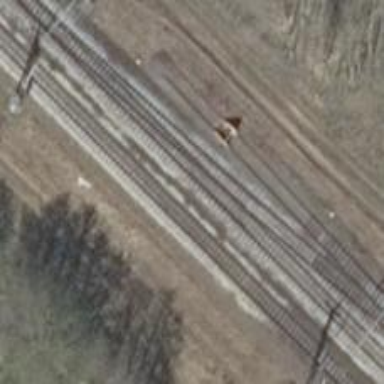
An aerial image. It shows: Railway yard.